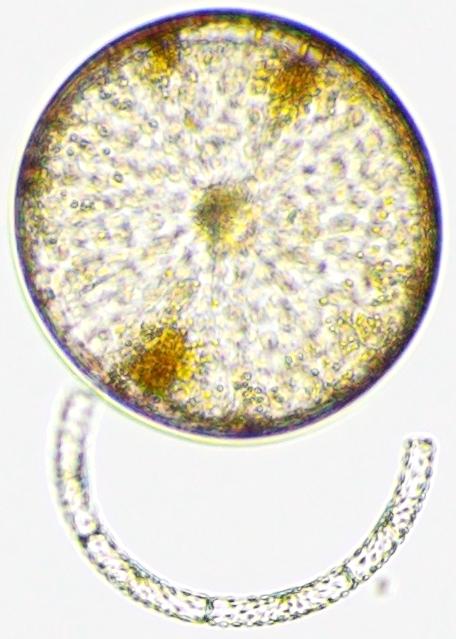
Label: Coscinodiscus